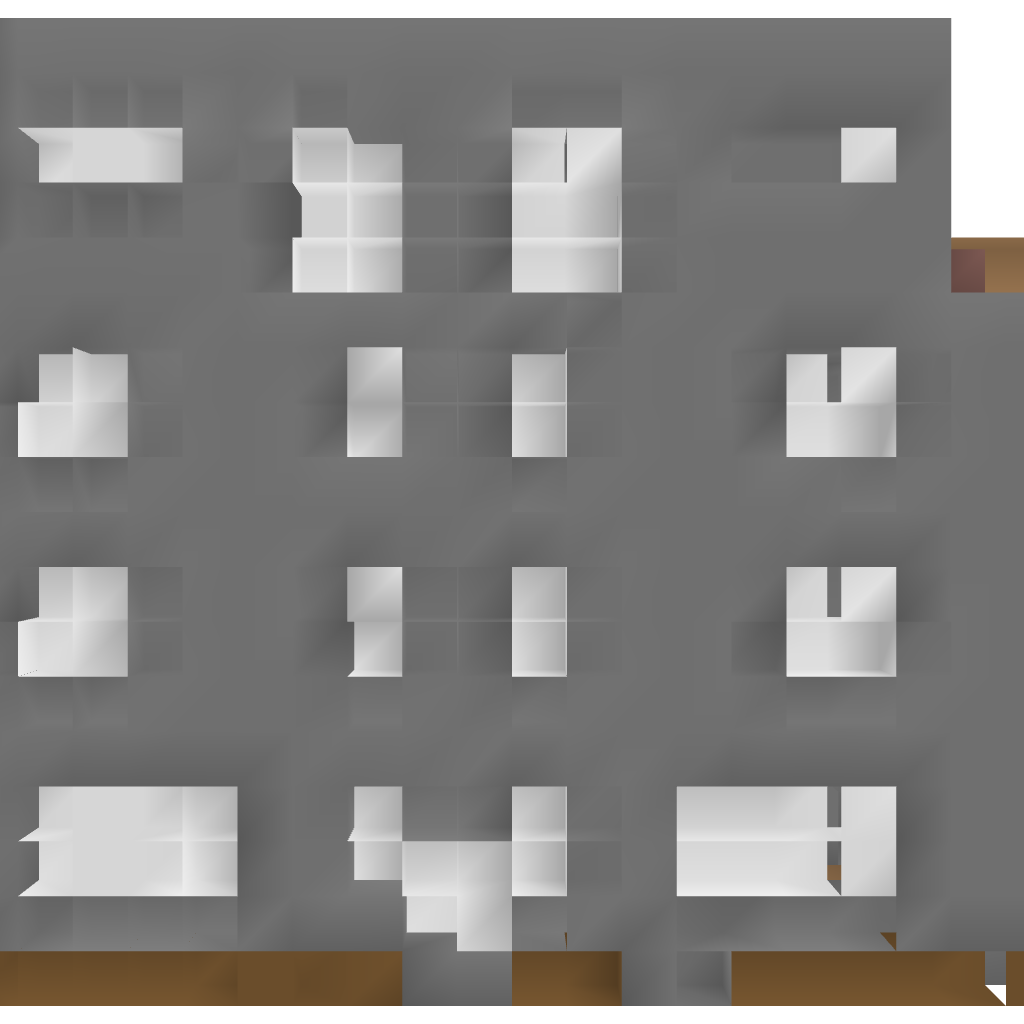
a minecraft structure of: Apartment bad low quality